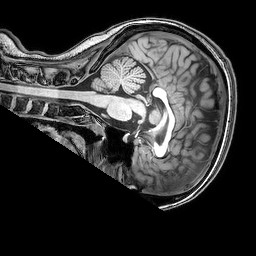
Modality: T1w
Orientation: sagittal
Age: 27
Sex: female